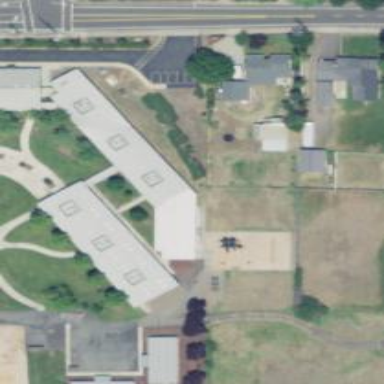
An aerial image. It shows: School building.